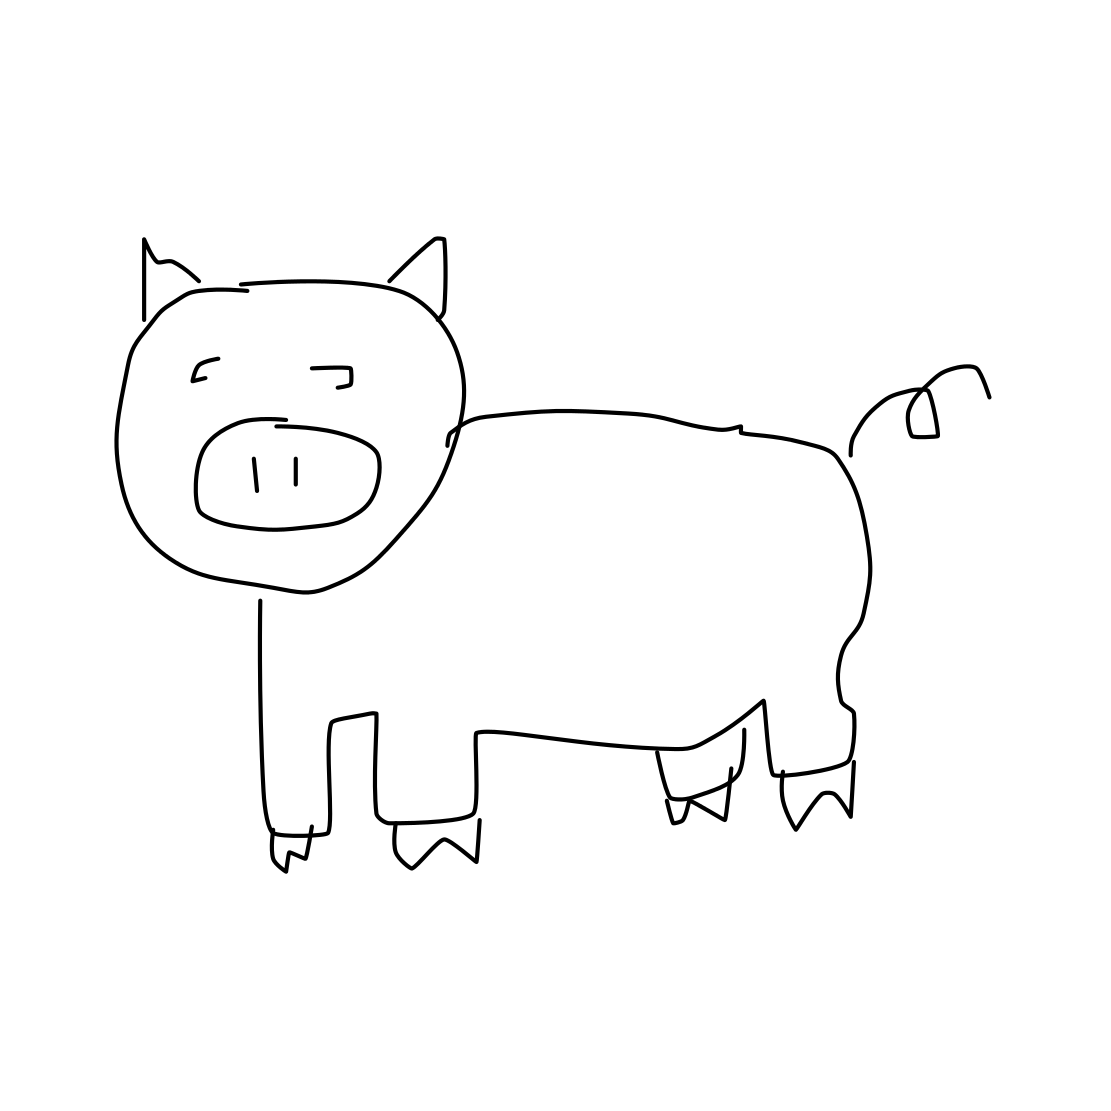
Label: pig